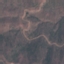
Land use / land cover: HerbaceousVegetation